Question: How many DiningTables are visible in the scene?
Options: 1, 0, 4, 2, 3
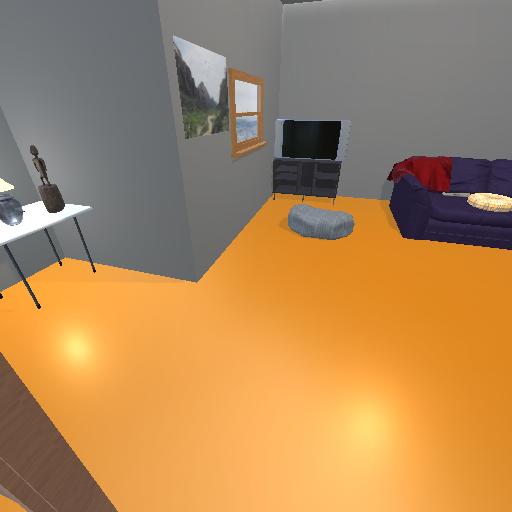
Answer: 1